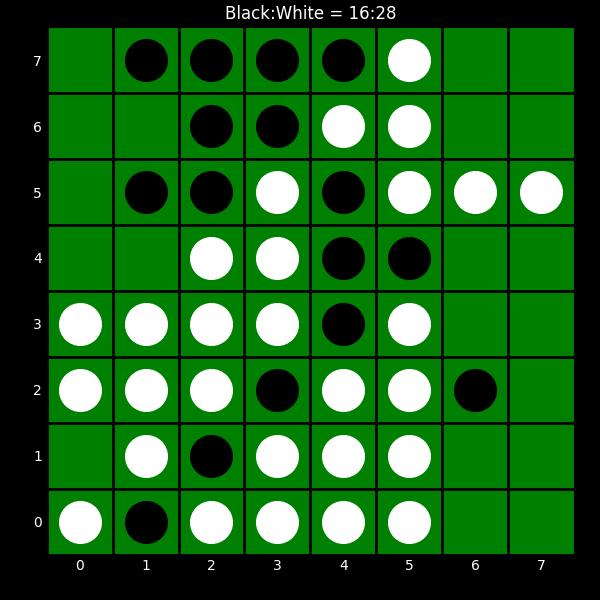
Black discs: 16
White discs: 28